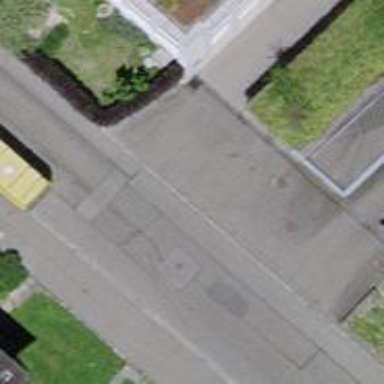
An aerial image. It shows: Residential road with asphalt surface and separate sidewalk.